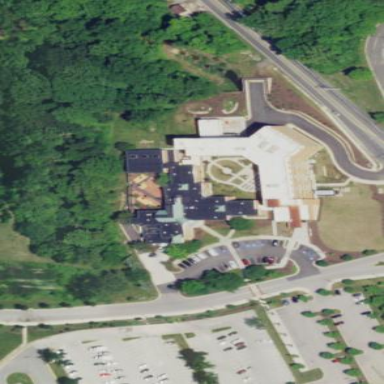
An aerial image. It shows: Hospital building.